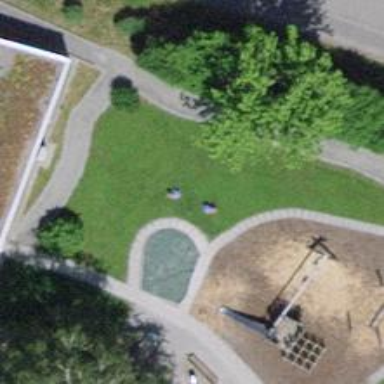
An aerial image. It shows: Springy playground.